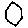
Label: hexagon